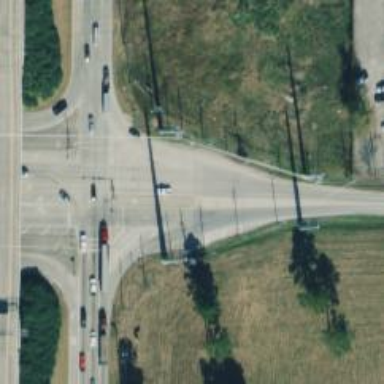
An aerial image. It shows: Frontage road connected to secondary link road.